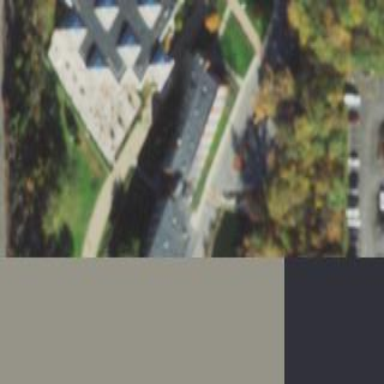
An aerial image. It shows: Dormitory building.